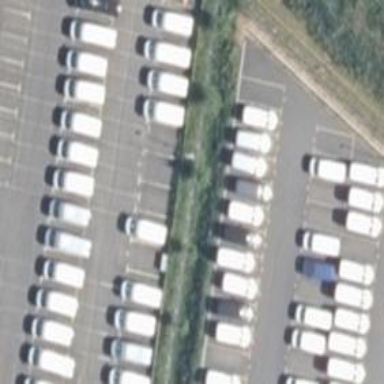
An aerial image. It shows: Road serving as parking aisle.